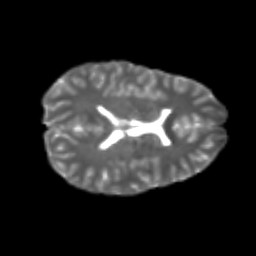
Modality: T2w
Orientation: axial
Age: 22
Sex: male
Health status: healthy
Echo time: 0.074 s